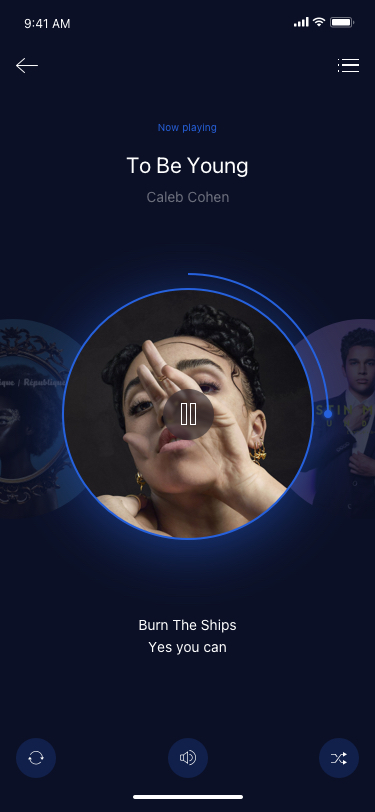
Text in this UI design:
To Be Young
Caleb Cohen
Now playing
Burn The Ships
Yes you can